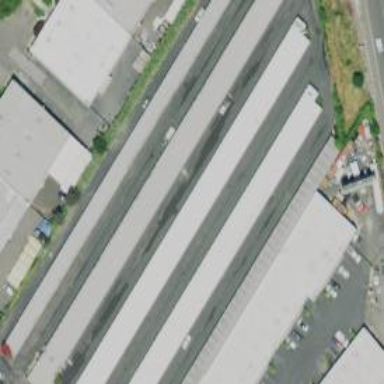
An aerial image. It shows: Storage rental shop.